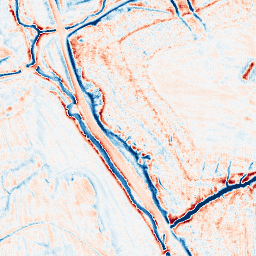
Category: edge_preserving
Decomposition family: anisotropic_diffusion
Decomposition parameters: iterations: 20
kappa: 10
gamma: 0.2
Upsampling method: fft_zeropad
Upsampling parameters: scale: 8
Upsampling scale: 8